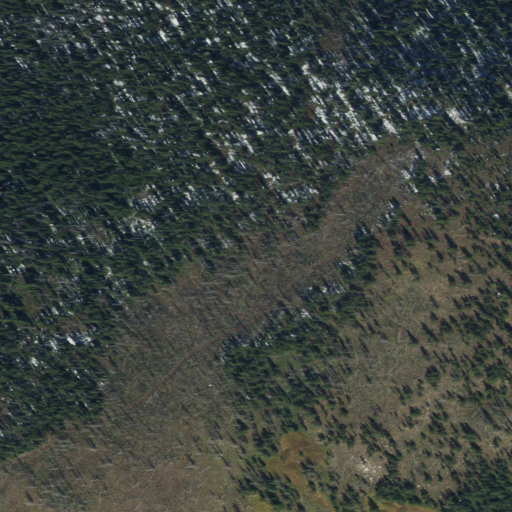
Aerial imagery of mountain in Idaho named Burgdorf Summit containing evergreen forest, shrub, and grassland